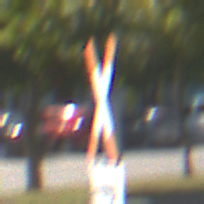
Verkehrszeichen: Andreaskreuz
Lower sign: RichtungsangabeDurchPfeile4
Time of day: Midday
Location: Outdoor (Urban)
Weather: Clear
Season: NotSpecified
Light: Natural